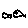
Label: fish